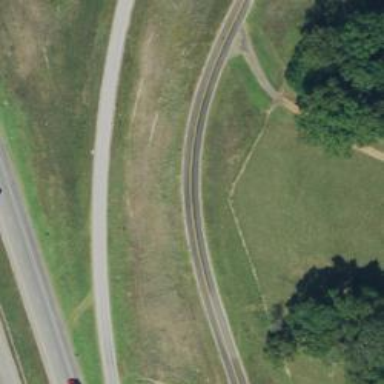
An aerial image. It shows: Tertiary road with frontage road.